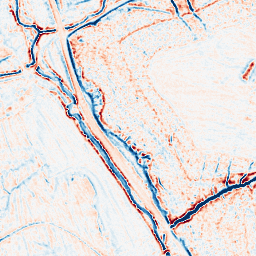
Category: edge_preserving
Decomposition family: bilateral
Decomposition parameters: d: 9
sigma_color: 100
sigma_space: 75
Upsampling method: cubic_mitchell
Upsampling parameters: scale: 8
Upsampling scale: 8